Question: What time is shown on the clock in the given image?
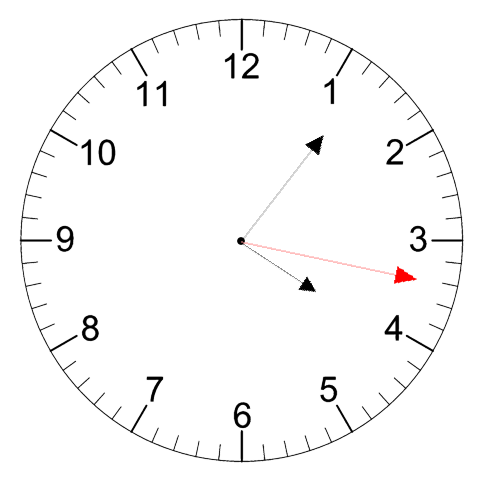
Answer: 04:06:17